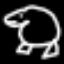
Label: frog